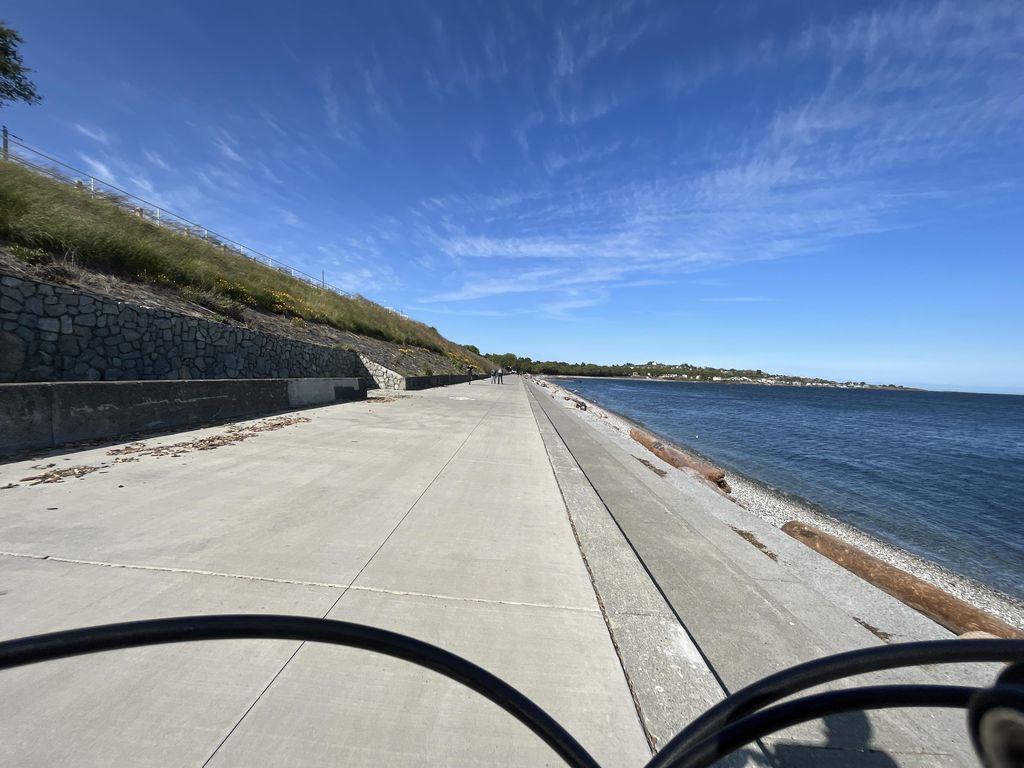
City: victoria